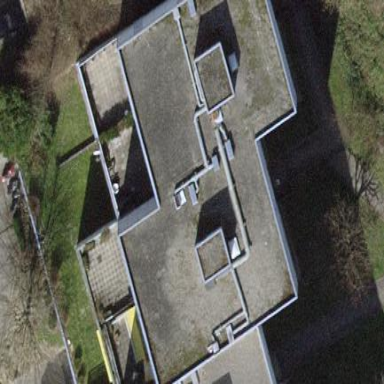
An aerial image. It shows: View of apartment building.